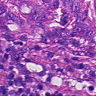
Metastatic tissue present: yes